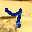
Label: 7